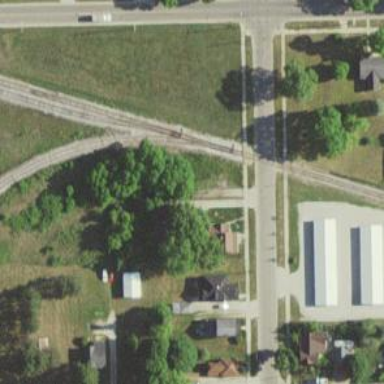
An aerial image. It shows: Railway crossing.